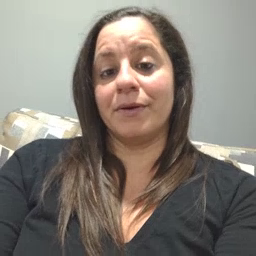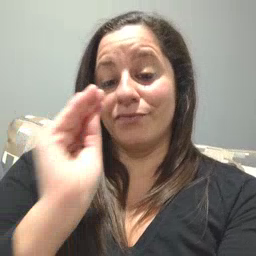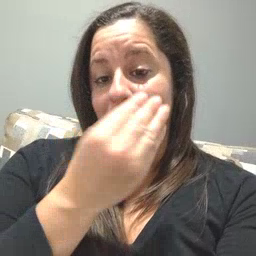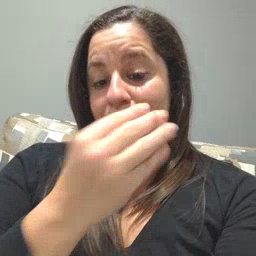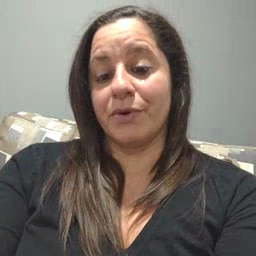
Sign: flower